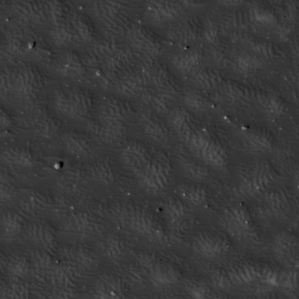
Label: non_frost